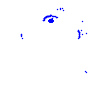
Particle: pion